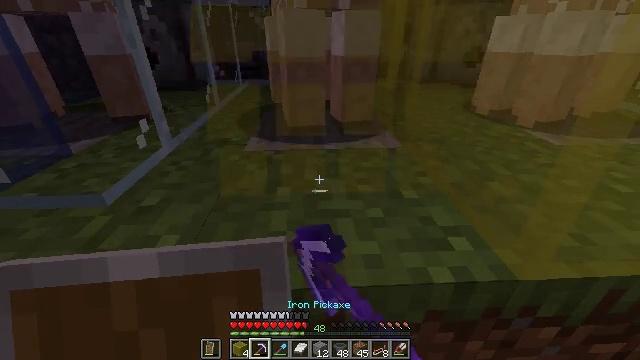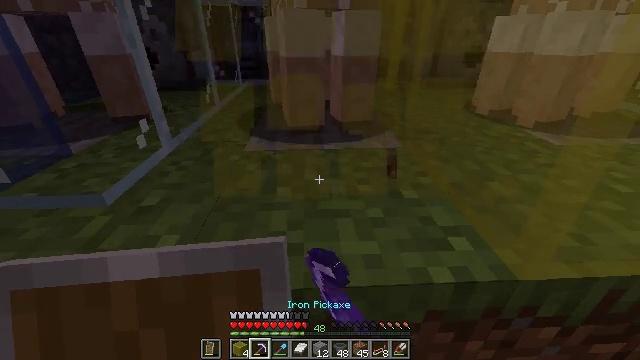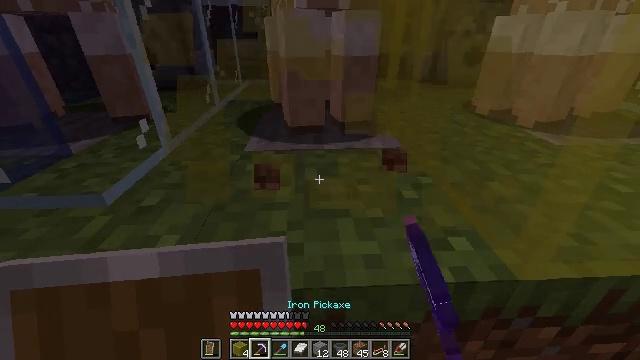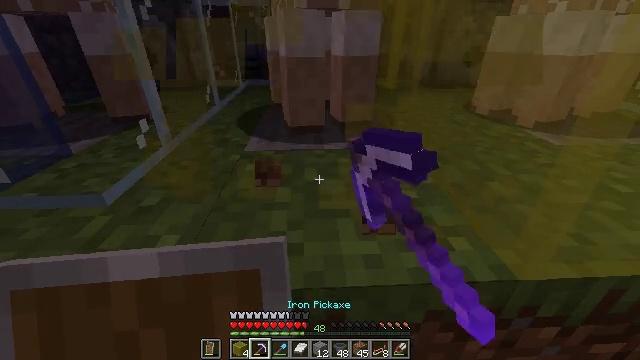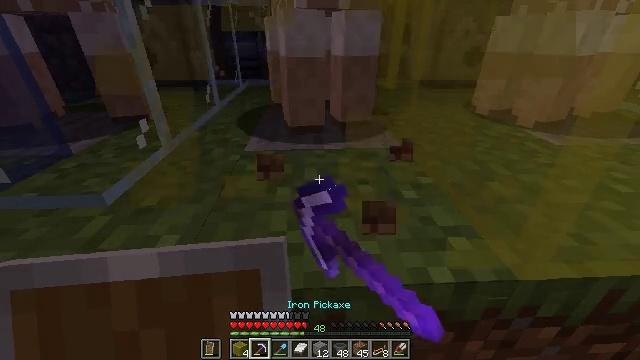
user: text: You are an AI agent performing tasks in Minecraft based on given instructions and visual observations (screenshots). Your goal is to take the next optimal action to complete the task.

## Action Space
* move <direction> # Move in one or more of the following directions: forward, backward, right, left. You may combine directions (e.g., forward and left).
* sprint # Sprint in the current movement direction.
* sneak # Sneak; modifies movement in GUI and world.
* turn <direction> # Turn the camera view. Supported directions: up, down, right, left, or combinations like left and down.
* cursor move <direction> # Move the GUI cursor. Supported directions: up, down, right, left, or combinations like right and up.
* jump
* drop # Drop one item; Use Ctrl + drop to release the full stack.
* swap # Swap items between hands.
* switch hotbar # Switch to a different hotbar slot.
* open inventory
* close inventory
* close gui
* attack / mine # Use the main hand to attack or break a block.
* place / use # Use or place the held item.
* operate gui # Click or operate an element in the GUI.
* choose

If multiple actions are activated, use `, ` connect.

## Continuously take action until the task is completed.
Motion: motion action
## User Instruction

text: Destroy the yellow stained glass pane to clear space.
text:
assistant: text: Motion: attack / mine
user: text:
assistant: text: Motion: attack / mine
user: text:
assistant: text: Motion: attack / mine
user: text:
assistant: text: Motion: no_op
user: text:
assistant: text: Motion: no_op